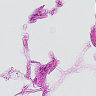
Metastatic tissue present: no